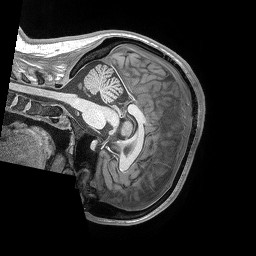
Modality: T1w
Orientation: sagittal
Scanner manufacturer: siemens
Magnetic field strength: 3 T
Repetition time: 2.53 s
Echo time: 0.00169 s